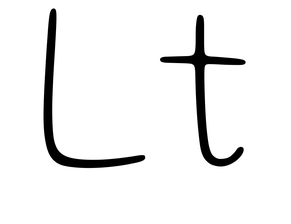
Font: Gluten_Thin